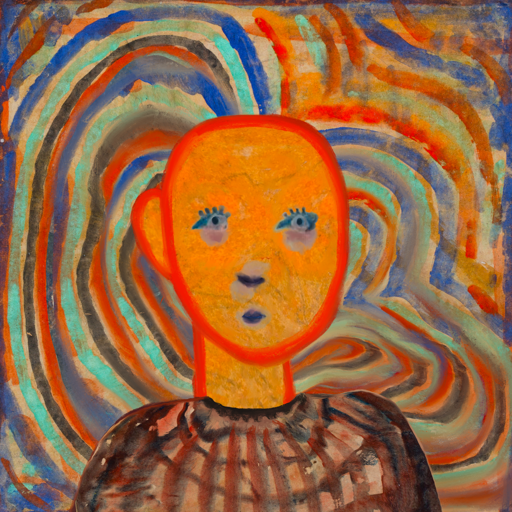
Background: Sisters, Head And Neck Front: Sisters, Face Front: Hill_Girl, Bust: Orphan, Hair Front: Blank, Head Accessory: Blank, Second Necklace: Blank, Necklace: Blank, Baby: Blank